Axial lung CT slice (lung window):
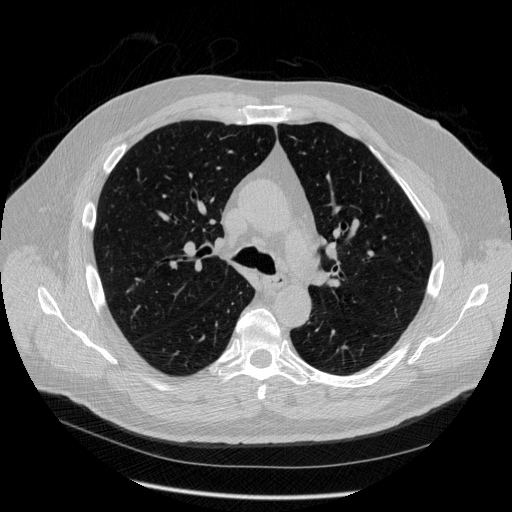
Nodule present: no